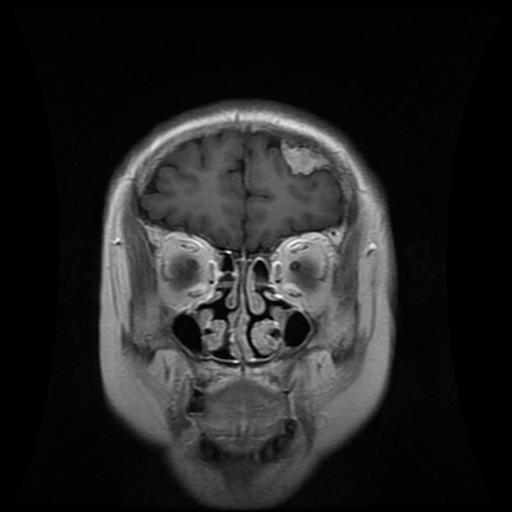
Label: meningioma